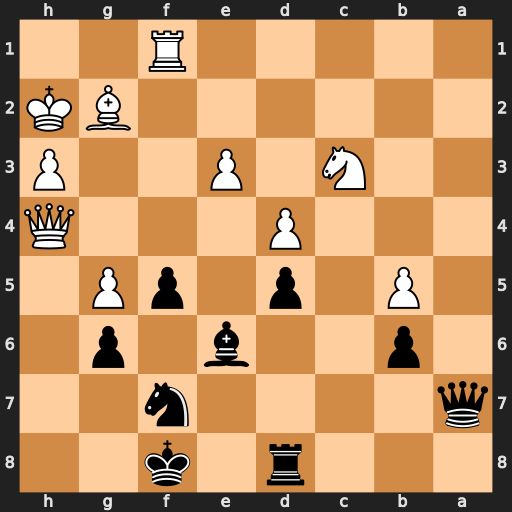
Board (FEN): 3r1k2/q4n2/1p2b1p1/1P1p1pP1/3P3Q/2N1P2P/6BK/5R2
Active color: b
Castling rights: -
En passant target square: -
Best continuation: Qc7+ Qf4 Qxc3